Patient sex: M
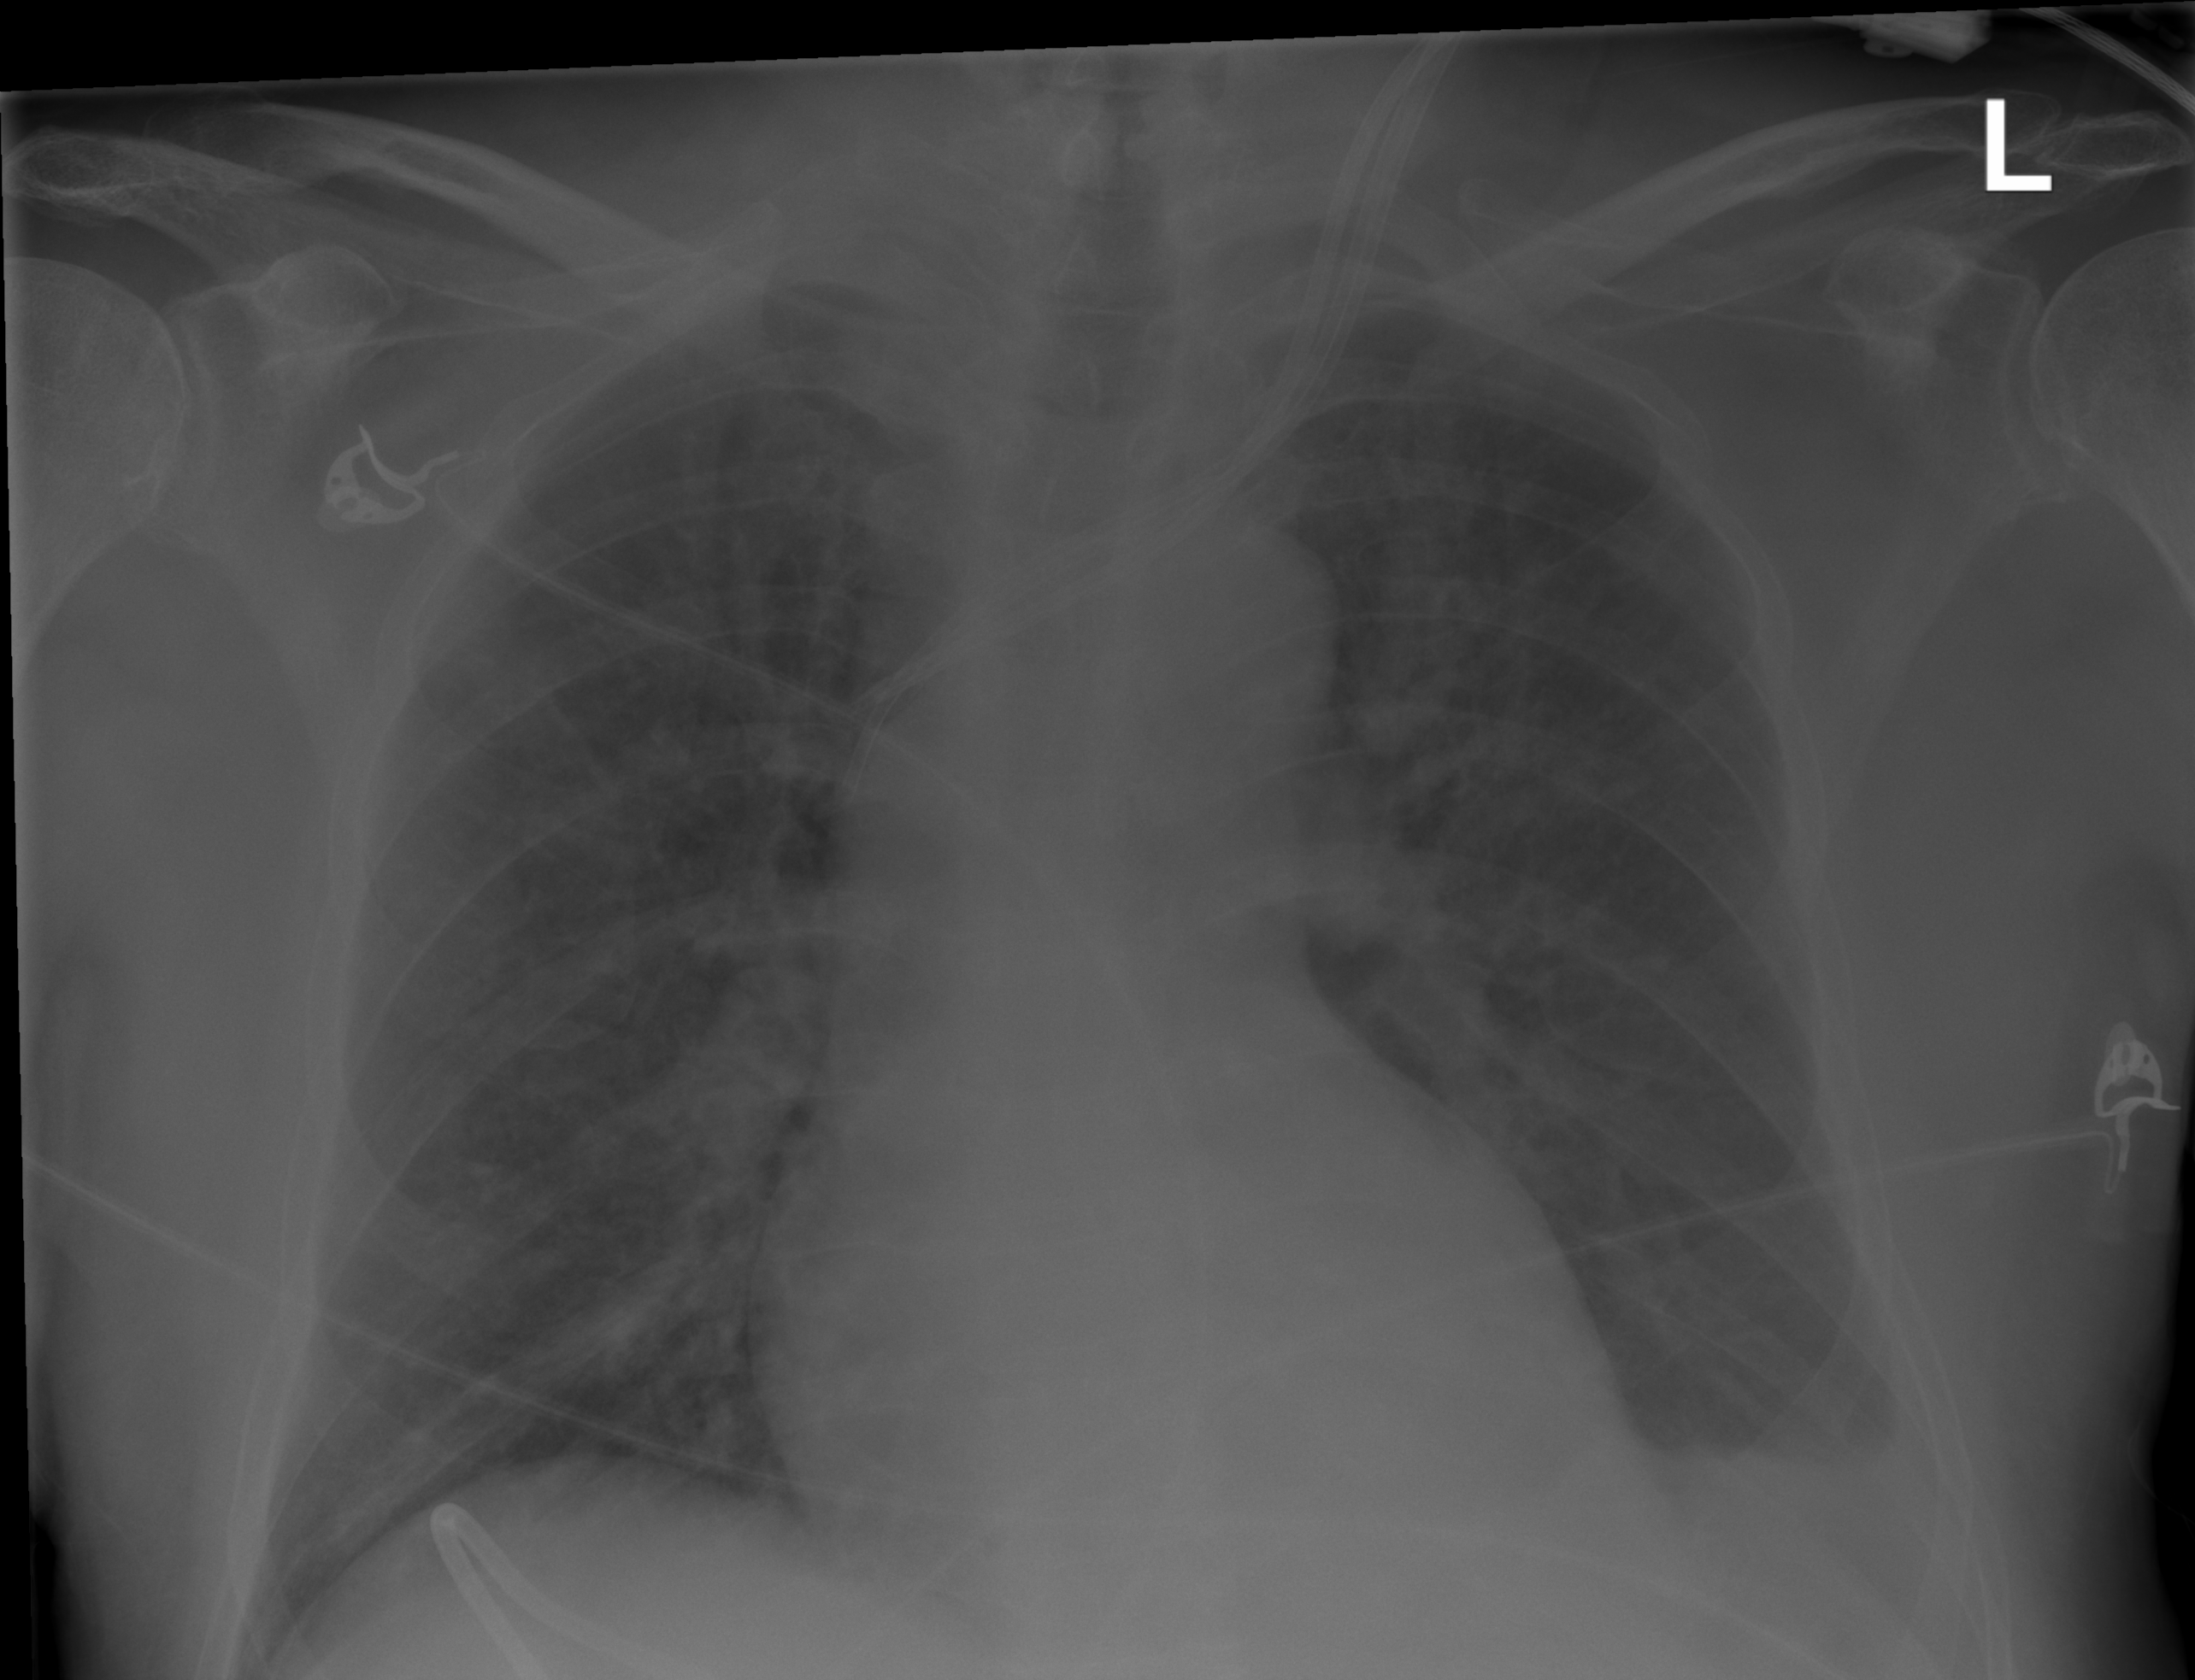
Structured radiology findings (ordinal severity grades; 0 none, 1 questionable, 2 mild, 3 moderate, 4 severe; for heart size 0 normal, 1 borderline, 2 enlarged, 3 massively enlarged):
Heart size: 1
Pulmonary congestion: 2
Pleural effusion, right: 0
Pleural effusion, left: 2
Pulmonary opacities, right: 2
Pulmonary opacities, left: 2
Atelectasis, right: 0
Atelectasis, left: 2